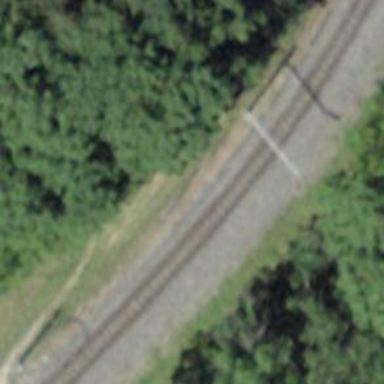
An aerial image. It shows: Narrow-gauge railway tunnel with electrified contact lines.